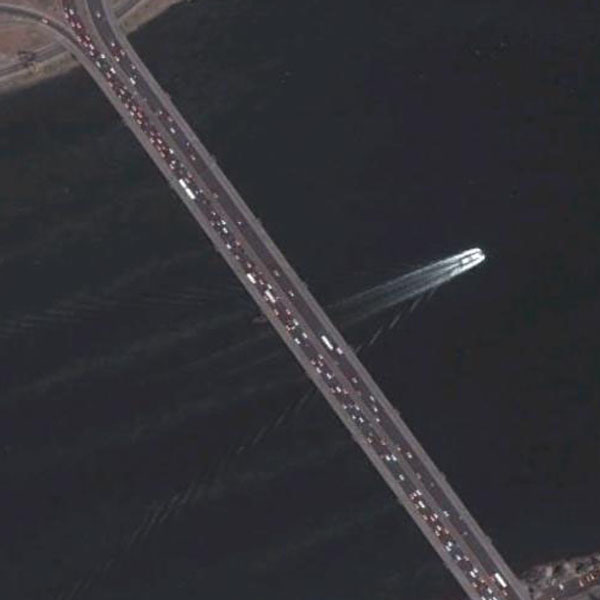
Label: Bridge